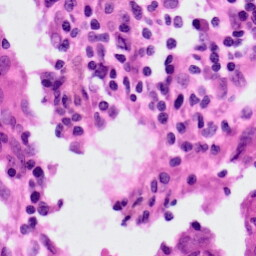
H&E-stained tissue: Lung